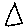
Label: triangle